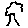
Label: tree